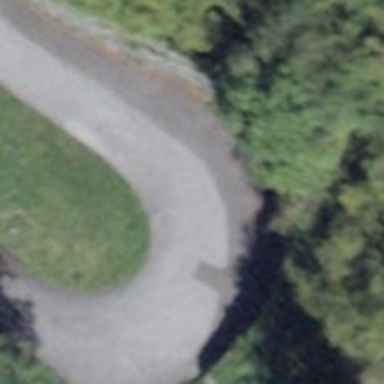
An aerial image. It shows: Passing place on the road.